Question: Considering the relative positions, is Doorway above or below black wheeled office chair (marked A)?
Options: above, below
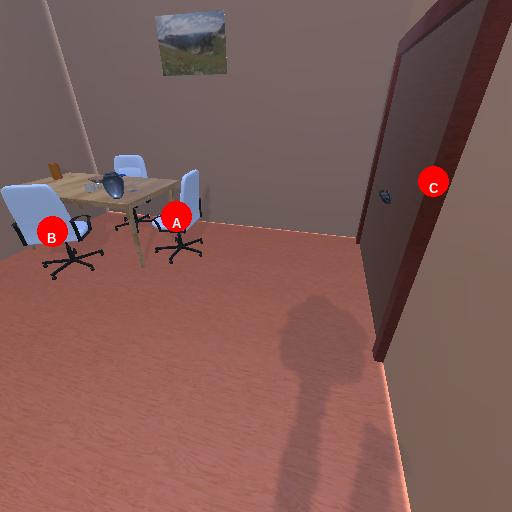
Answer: above